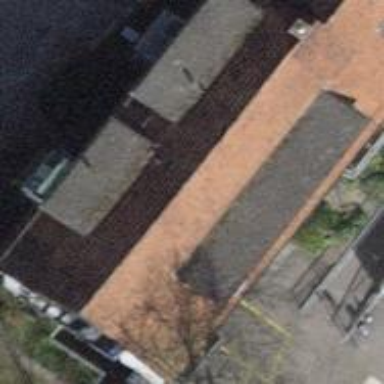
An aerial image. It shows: Apartments building with gabled roof. The roof has pitched shape.